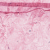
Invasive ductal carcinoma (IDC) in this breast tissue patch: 0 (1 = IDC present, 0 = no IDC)